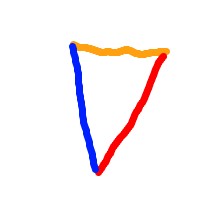
Shape: triangle